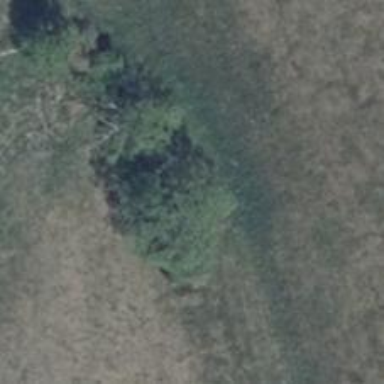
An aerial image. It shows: Hunting stand.